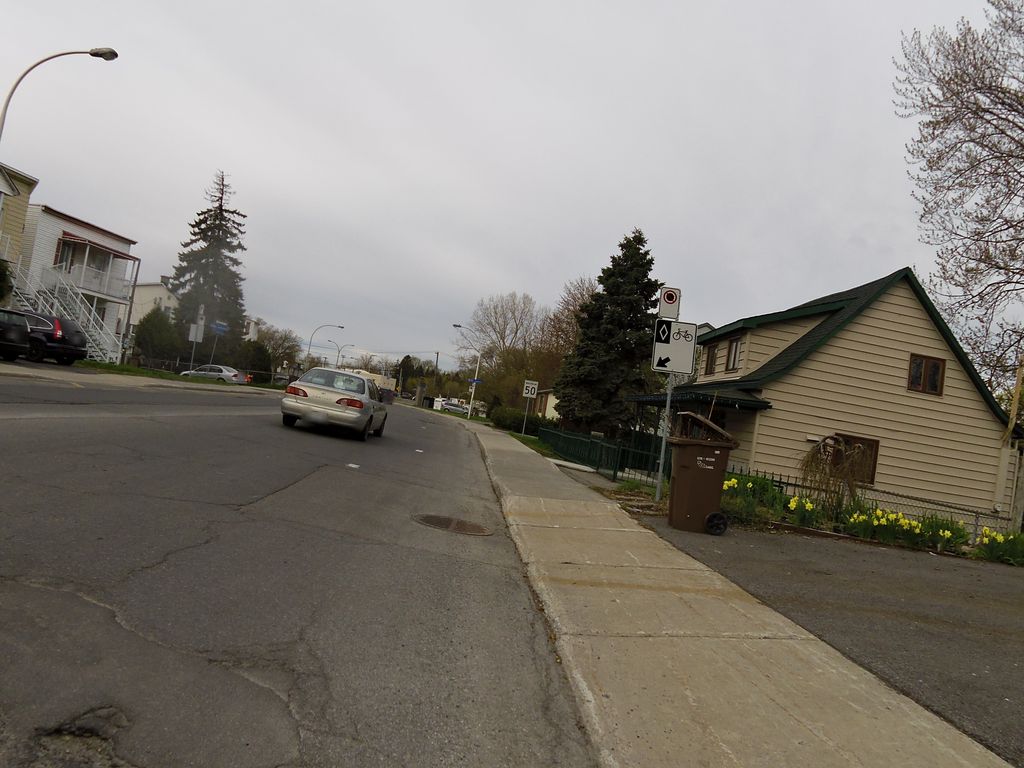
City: montreal